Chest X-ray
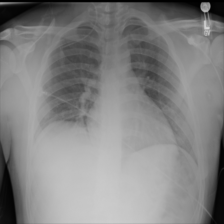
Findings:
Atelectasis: negative
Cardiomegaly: negative
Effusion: negative
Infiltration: negative
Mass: negative
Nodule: negative
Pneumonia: negative
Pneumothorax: negative
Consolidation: negative
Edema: negative
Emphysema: negative
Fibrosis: negative
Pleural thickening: negative
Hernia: negative